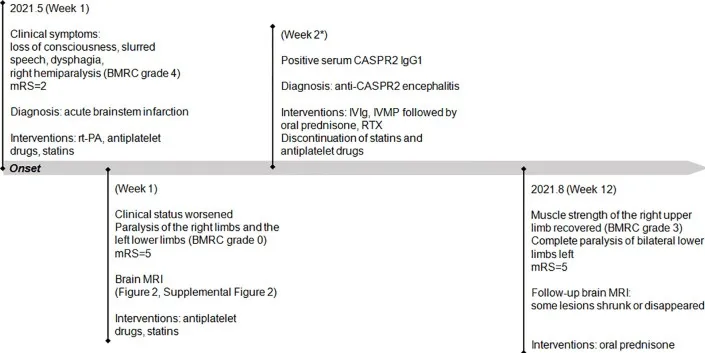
Timeline of patient 2 with relevant data of the past episodes and interventions. *This admission. mRS, modified Rankin scale; IVIg, intravenous immunoglobulin; IVMP, intravenous methylprednisolone; RTX, rituximab.
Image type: chart (chart)